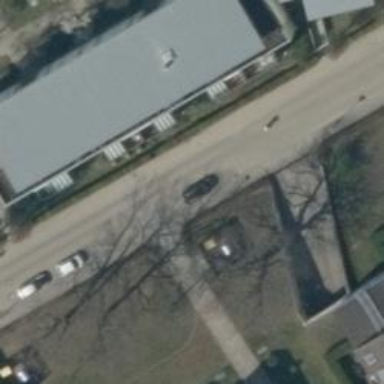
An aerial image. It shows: Residential road with sidewalks on both sides.